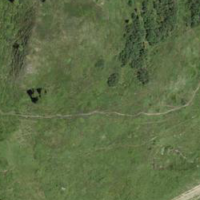
EUNIS habitat code: 23
Species observed at this site:
Juniperus communis